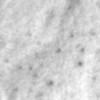
Label: no_change